Aerial crown-view tile of a tropical tree (Barro Colorado Island, Panama), acquired 20250512:
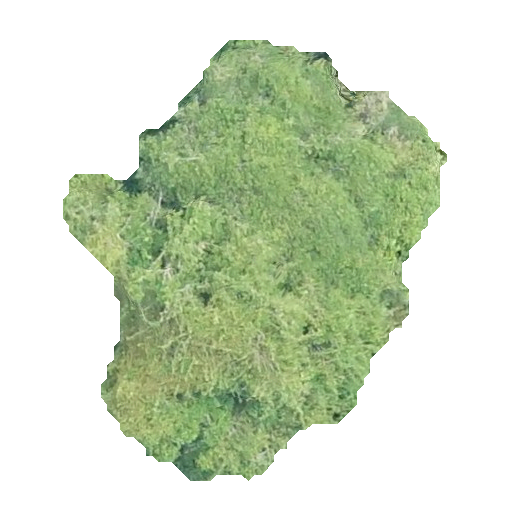
Species: Prioria copaifera
GBIF accepted scientific name: Prioria copaifera
Crown area: 158.569 m²